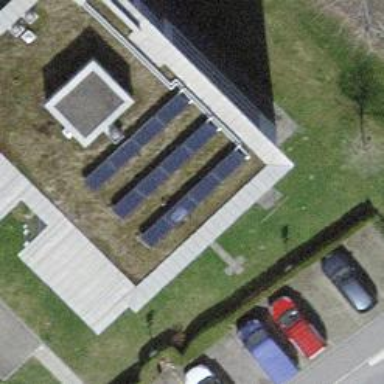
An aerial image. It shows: Solar photovoltaic panel generator.